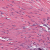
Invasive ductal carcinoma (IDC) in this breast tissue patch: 0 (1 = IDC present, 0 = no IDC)